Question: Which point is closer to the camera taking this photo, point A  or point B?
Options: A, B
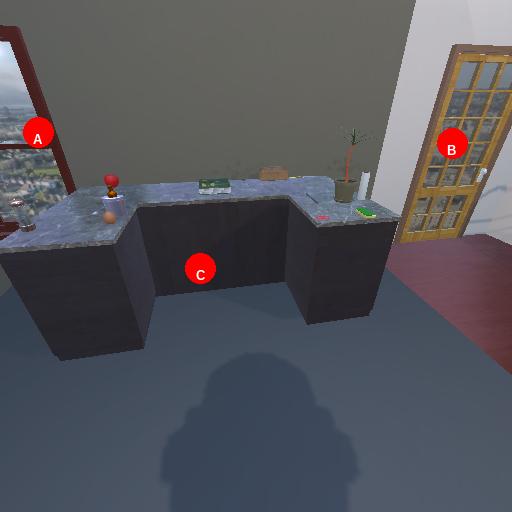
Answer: A